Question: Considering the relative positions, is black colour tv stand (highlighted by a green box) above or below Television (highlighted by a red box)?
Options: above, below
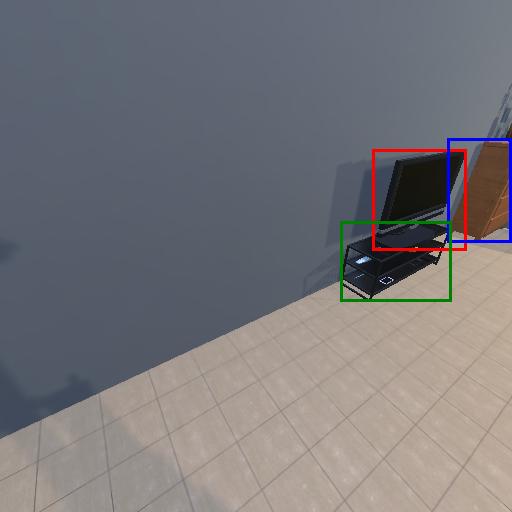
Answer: above